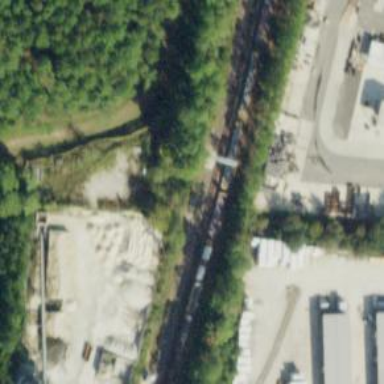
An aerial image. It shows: Railway track.